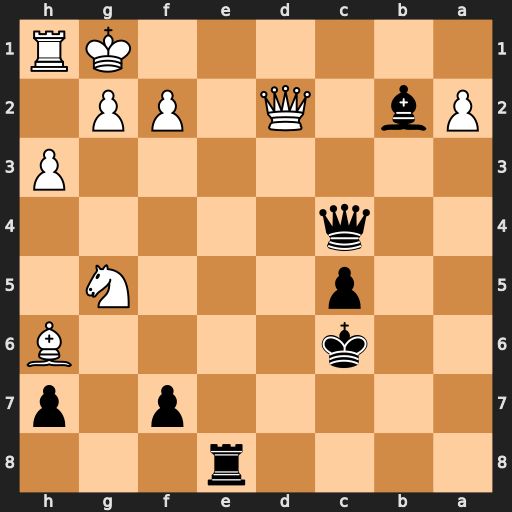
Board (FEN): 4r3/5p1p/2k4B/2p3N1/2q5/7P/Pb1Q1PP1/6KR
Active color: b
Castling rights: -
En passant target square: -
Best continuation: Bc3 Qd1 Re1+ Qxe1 Bxe1